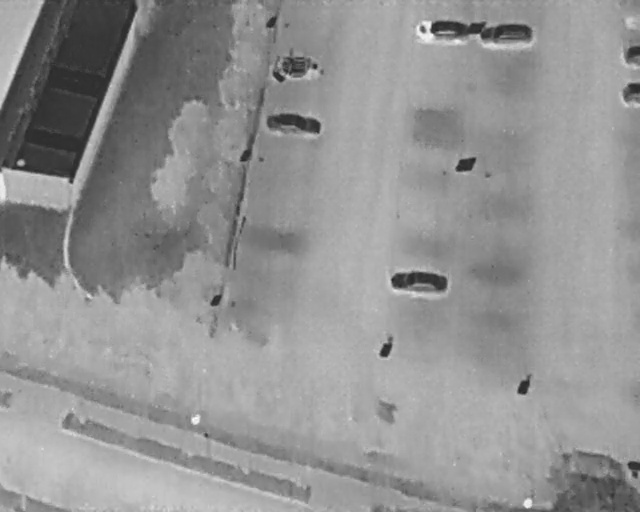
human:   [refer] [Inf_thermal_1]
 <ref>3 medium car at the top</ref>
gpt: <box>[[43, 18, 47, 29, 2], [44, 8, 48, 18, 2], [67, 1, 70, 11, 2]]</box>

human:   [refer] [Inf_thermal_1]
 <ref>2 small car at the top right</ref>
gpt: <box>[[97, 9, 100, 12, 2], [96, 16, 100, 20, 2]]</box>